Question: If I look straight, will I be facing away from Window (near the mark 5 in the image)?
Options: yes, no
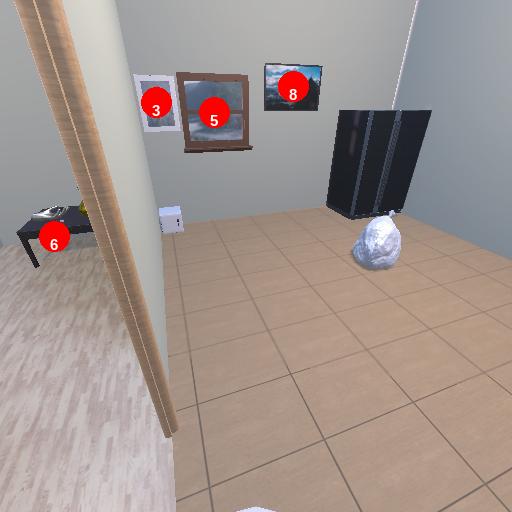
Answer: yes